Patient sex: M
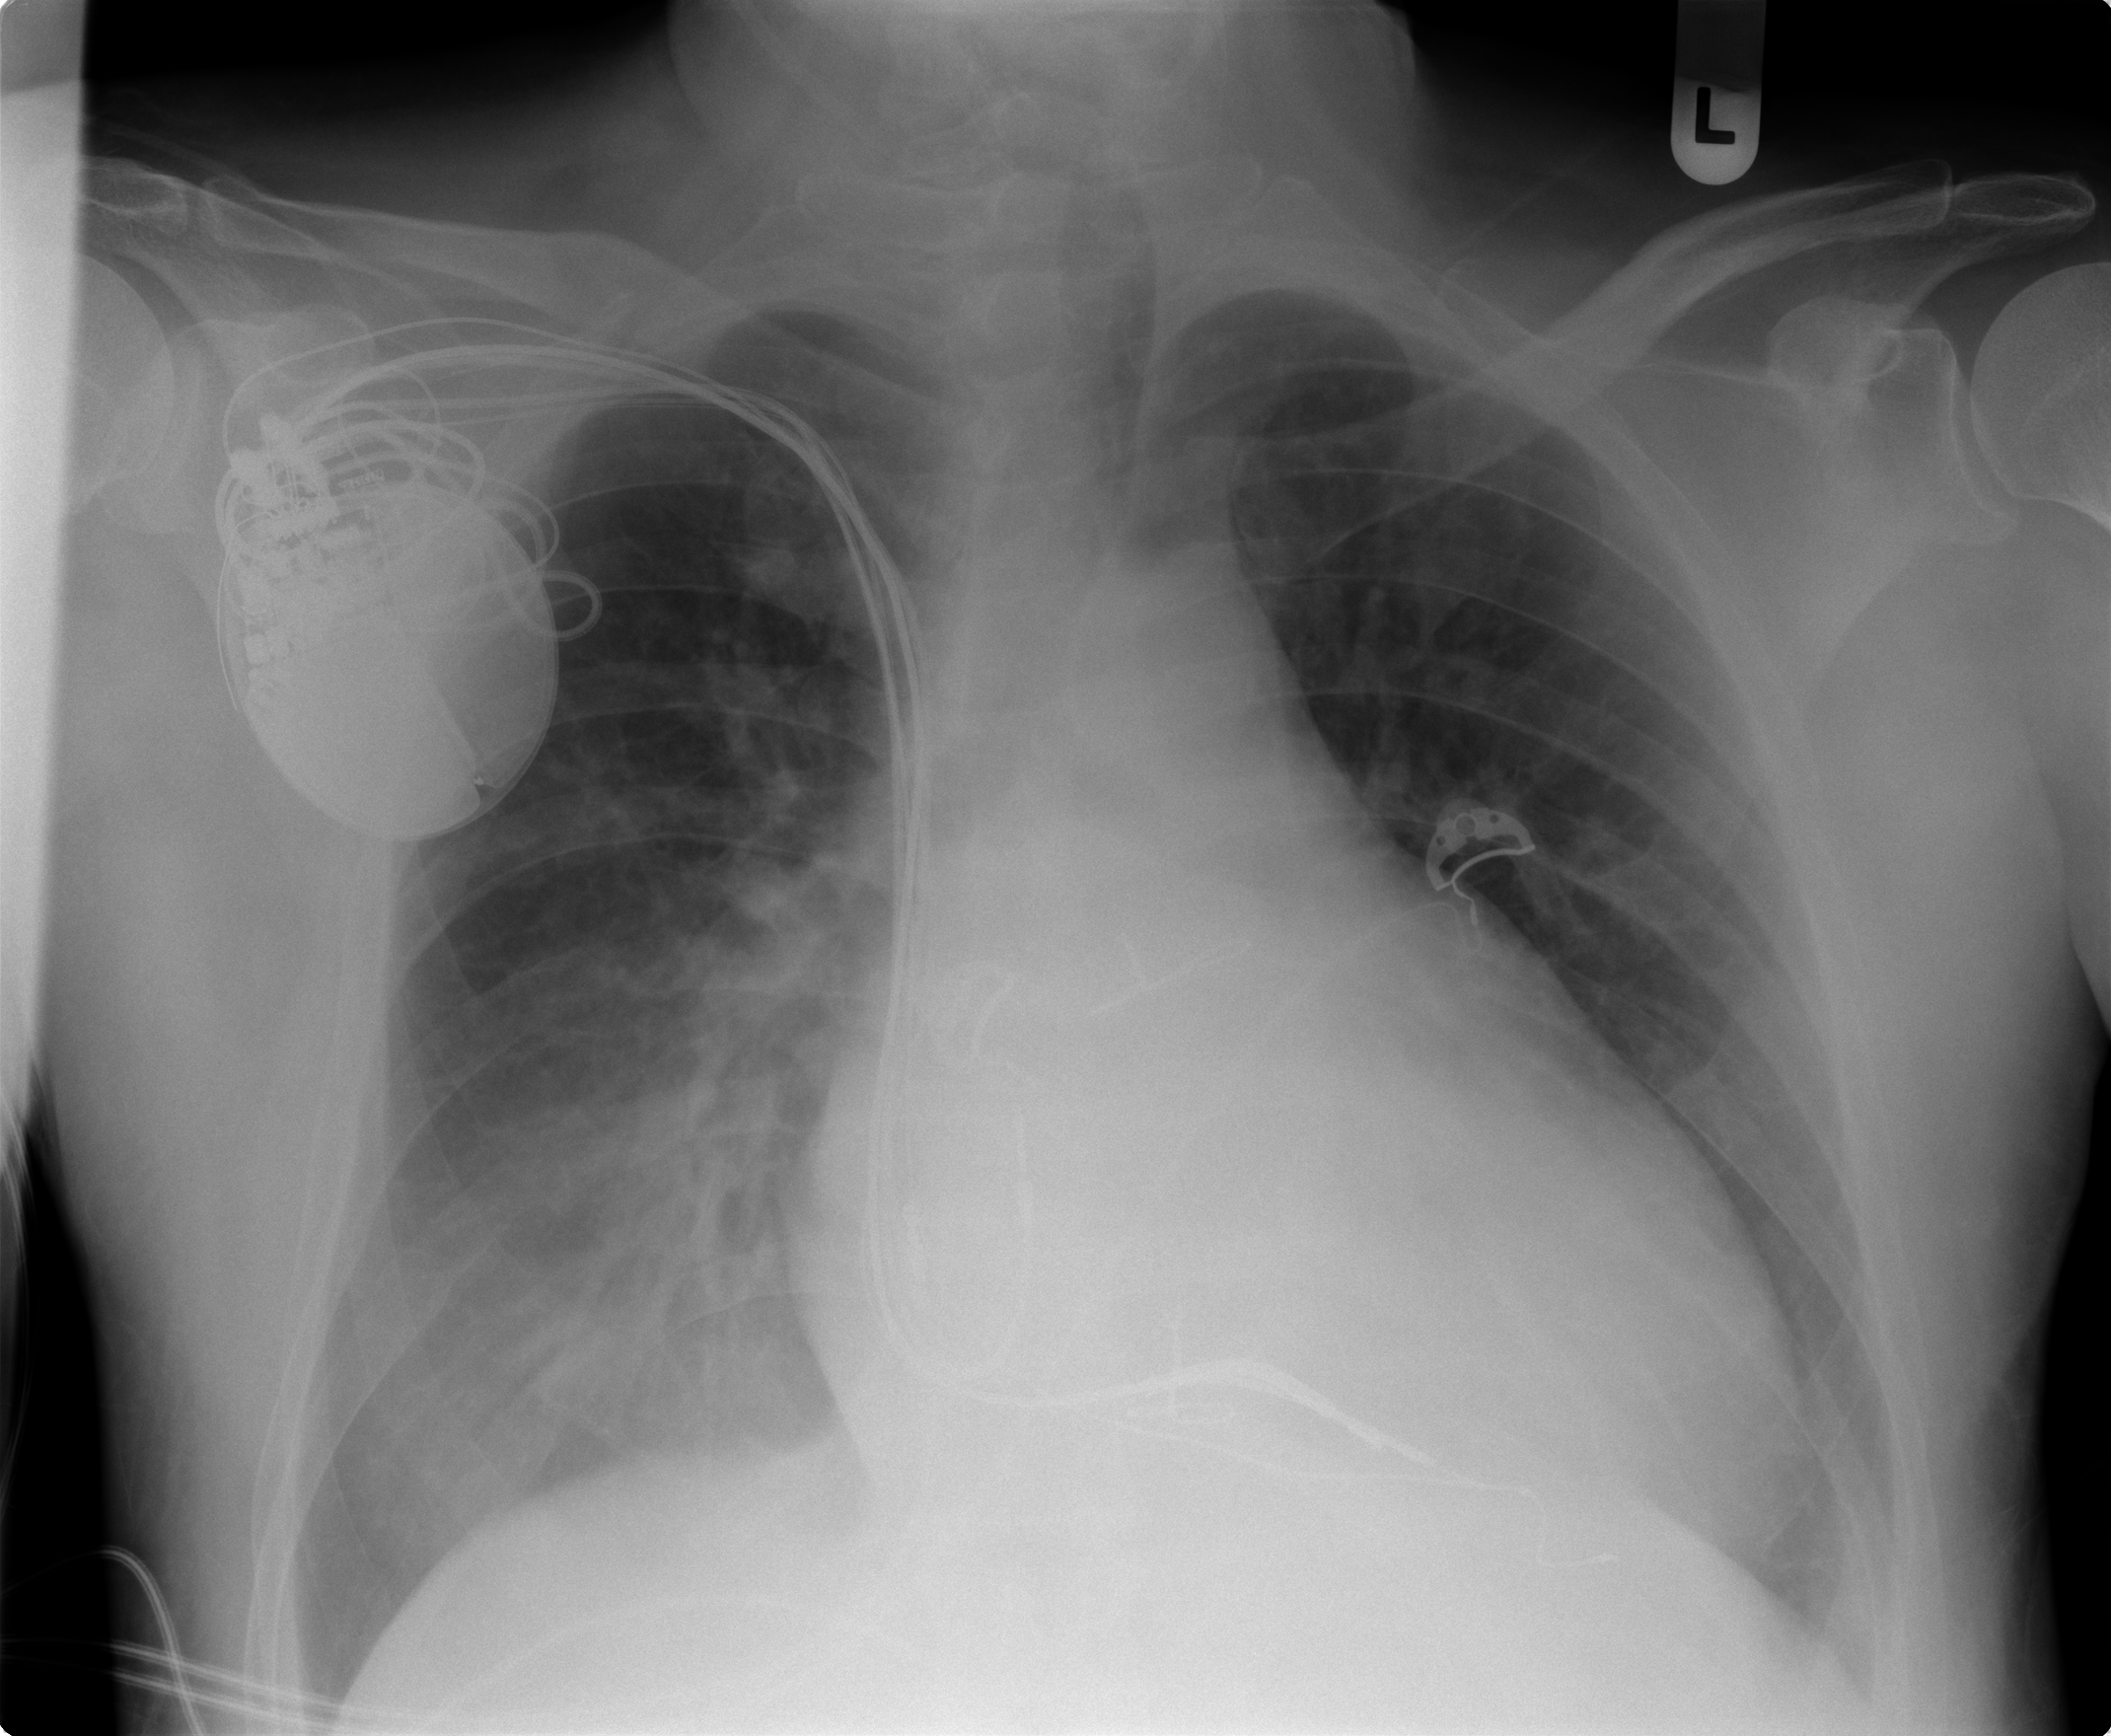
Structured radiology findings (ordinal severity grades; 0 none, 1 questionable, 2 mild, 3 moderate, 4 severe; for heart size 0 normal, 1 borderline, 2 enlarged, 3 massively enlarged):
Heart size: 3
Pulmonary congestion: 3
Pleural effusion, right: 0
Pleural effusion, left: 0
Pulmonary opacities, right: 3
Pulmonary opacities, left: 0
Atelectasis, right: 2
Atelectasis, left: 0